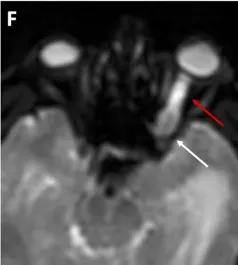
Preoperative . But not on DWI.
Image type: radiology (mri)